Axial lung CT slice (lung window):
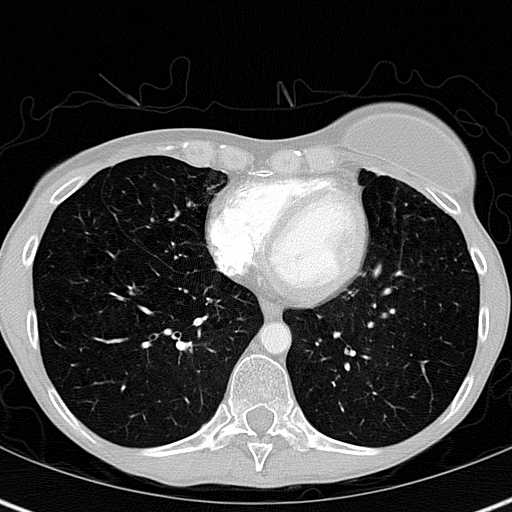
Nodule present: no